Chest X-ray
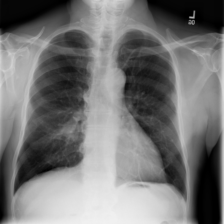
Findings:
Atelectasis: negative
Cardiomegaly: negative
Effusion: negative
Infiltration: negative
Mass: positive
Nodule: negative
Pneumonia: negative
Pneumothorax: negative
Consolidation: negative
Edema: negative
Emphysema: negative
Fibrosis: negative
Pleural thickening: negative
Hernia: negative